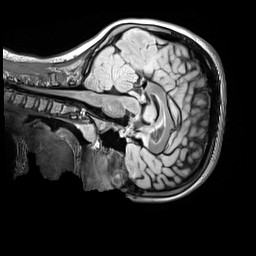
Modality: FLAIR
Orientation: sagittal
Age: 12
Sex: female
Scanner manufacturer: siemens
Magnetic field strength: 3 T
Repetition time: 5 s
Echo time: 0.388 s